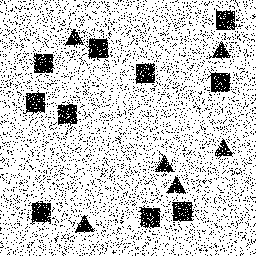
Squares: 10
Triangles: 6
Stars: 0
Total shapes: 16